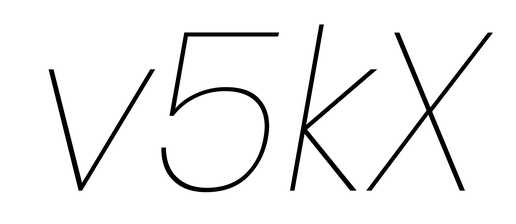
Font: Poppins-ThinItalic